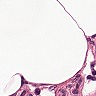
Metastatic tissue present: no